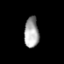
Tissue: prostate
Cell type: B cells
Senescence score: 0.6862
Nuclear area (px): 433
Mean DAPI intensity: 164.843